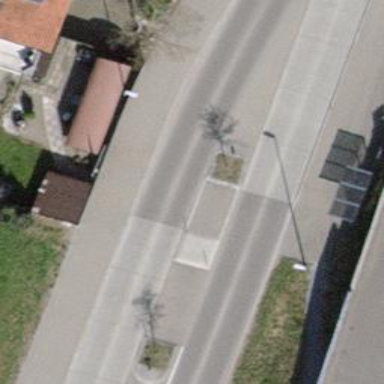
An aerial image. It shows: Uncontrolled road crossing with pedestrian island.